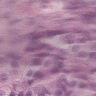
Metastatic tissue present: yes